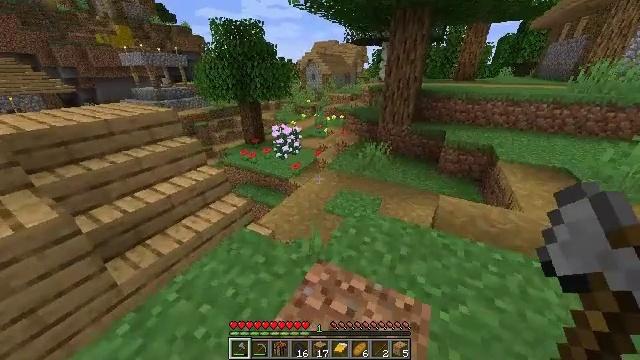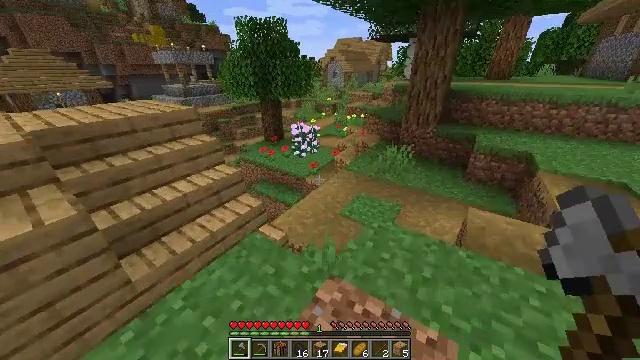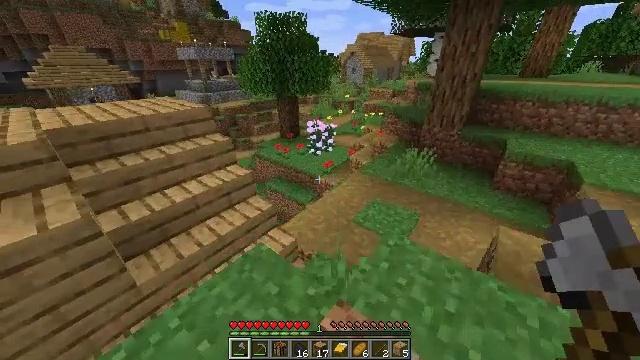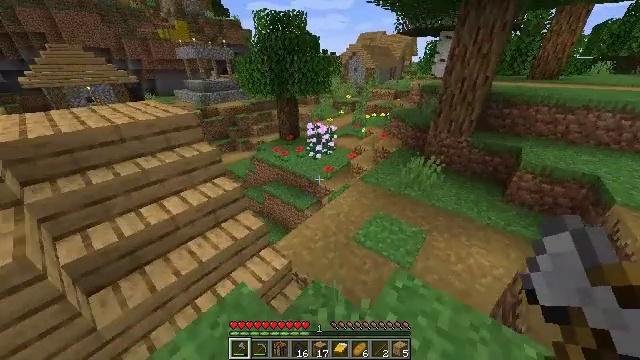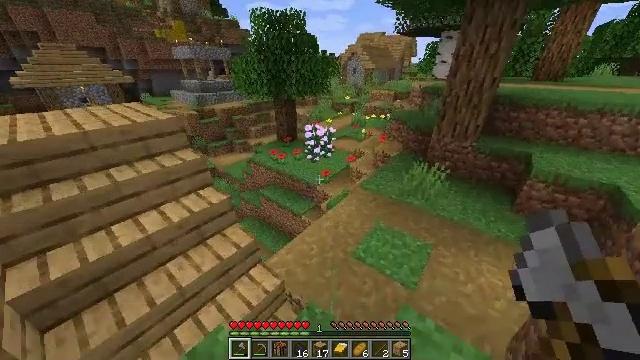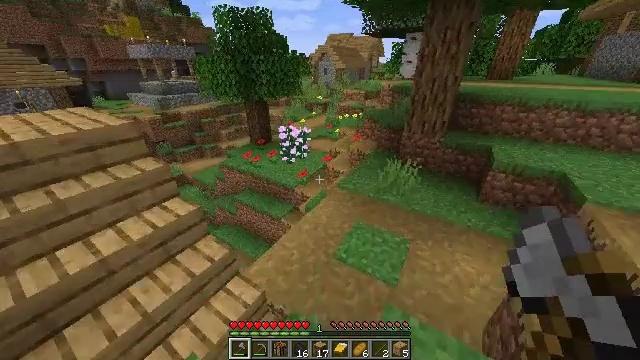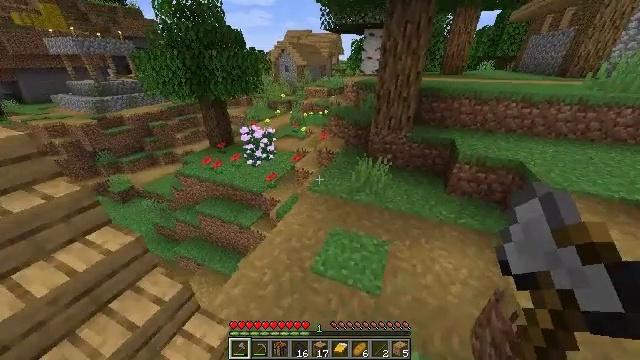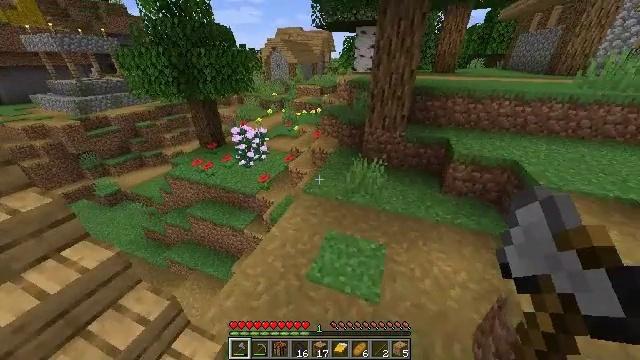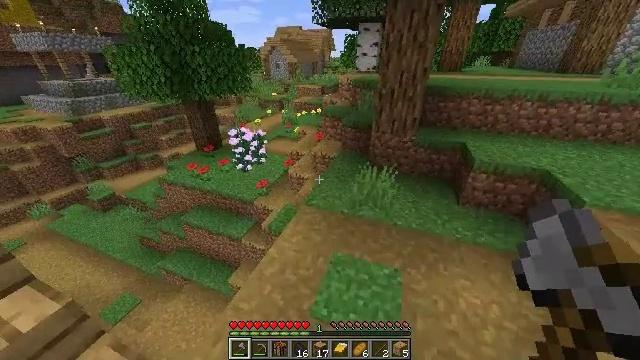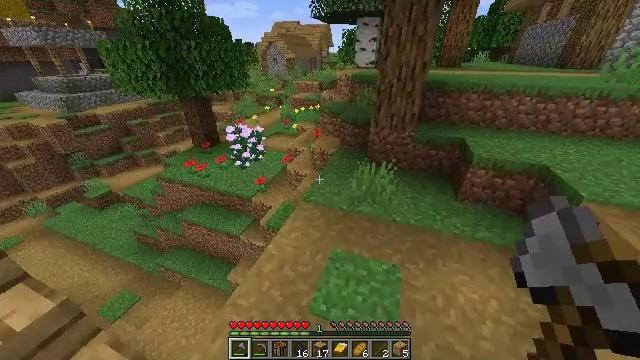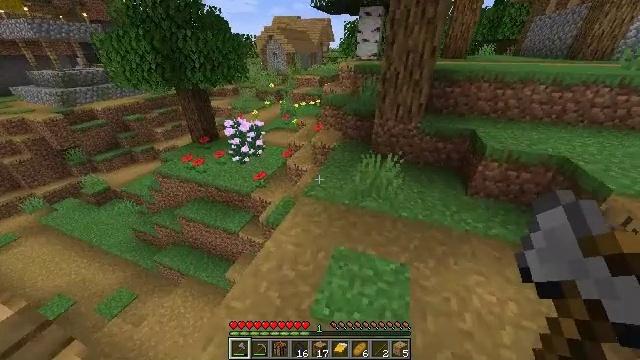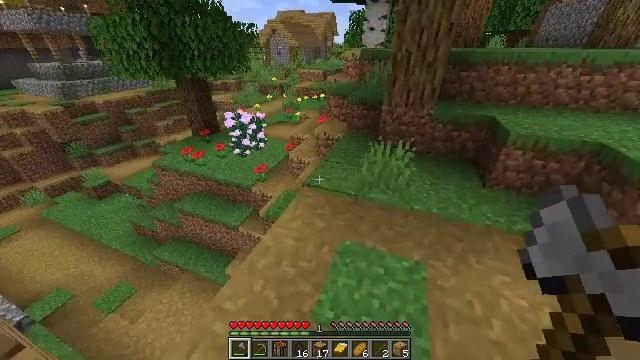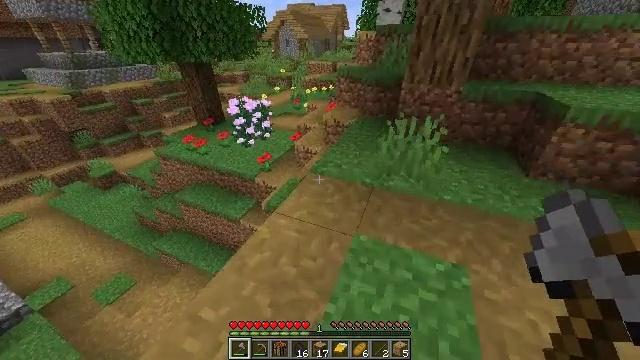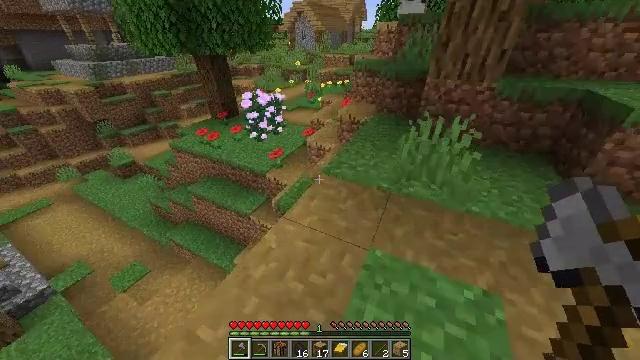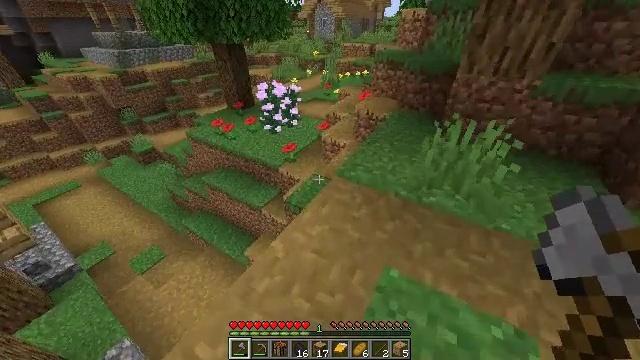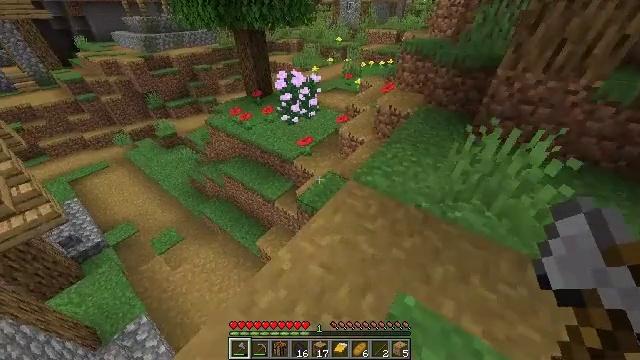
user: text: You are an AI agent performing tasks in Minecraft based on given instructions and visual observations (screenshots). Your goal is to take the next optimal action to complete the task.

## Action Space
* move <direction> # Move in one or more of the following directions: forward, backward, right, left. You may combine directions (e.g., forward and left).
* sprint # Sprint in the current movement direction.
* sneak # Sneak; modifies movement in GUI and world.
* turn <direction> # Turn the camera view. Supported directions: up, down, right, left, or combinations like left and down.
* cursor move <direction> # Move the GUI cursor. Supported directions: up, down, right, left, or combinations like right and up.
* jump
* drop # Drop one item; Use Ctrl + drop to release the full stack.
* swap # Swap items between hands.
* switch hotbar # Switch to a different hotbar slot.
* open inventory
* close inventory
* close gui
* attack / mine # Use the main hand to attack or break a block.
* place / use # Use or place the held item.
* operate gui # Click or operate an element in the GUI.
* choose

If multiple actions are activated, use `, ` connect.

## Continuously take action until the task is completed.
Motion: motion action
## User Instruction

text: Mine the grass path to create a new path.
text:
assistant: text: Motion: move forward, sprint, turn left
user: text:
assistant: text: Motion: move forward, sprint, turn left
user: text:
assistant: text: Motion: move forward, sprint
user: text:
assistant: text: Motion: move forward, sprint
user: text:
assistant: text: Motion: move forward, sprint, turn right
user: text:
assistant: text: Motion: move forward, sprint, turn right
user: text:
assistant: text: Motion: move forward, sprint, turn right
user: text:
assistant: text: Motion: move forward, sprint
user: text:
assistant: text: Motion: move forward, sprint
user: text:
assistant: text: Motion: move forward, sprint
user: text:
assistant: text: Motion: move forward, sprint
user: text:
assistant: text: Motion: move forward, sprint, turn left
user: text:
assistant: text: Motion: move forward, sprint, turn left and down
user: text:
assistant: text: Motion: move forward, sprint, turn left and down
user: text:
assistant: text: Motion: move forward, sprint, turn left and down
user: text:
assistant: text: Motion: move forward, sprint, turn left and down
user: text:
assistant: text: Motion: move forward, sprint, turn left
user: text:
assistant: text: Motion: move forward, sprint
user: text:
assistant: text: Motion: move forward, sprint
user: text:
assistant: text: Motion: move forward, sprint
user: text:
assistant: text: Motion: move forward, sprint, turn left and down
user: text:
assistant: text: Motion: move forward, sprint, turn left and down
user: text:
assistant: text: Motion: move forward, sprint, turn left and down
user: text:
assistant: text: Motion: move forward, sprint, turn left and down
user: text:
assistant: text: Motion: move forward, sprint, turn left and down
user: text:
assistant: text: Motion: move forward, sprint, turn left
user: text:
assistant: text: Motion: move forward, sprint
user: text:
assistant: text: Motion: move forward, sprint
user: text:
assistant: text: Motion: move forward, sprint
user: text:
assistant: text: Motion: move forward, sprint, turn left